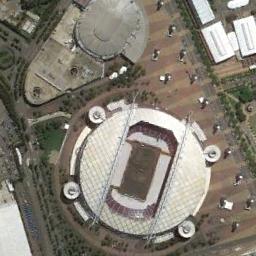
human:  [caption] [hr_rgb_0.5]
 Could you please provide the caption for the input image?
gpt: The stadium is on the bare land next to some trees .

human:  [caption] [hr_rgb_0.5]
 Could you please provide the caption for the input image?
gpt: There are many trees beside the stadium .

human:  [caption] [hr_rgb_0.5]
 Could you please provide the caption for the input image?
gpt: The circular stadium is built next to the building with some vegetation around it .

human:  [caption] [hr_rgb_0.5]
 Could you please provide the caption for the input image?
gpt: This stadium has a white podium and a blue runway .

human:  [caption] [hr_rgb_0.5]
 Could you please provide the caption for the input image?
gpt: There are some buildings near the stadium .